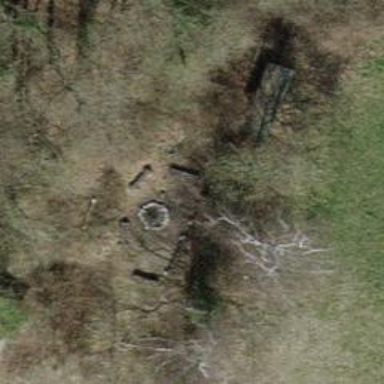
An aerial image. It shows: Picnic site with BBQ amenities.